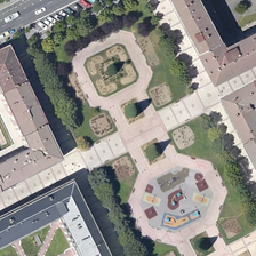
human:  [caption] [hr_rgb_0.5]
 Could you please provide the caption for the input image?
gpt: Octagonal squares and square squares surrounded by small trees are connected by a red path.

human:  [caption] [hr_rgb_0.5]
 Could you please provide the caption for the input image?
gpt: this square is surrounded by rows of trees in the middle of several large architectures .

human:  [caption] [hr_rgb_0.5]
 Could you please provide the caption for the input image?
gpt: the rectangular square has a square field and a hexagon field .

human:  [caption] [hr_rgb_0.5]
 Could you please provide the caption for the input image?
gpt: The octagonal square and the square surrounded by trees are connected by a red road.

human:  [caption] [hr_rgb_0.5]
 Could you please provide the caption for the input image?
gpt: The octagonal square and the square square surrounded by small trees are connected by a red path.